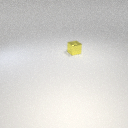
small yellow metal cube